Question: I have been trying to find out the issue faced for some documents while uploading in libraries using list.asmx service in web application.
The steps i follow:
1. Uploads document using copy service.
2. Update uploaded document properties.
I am facing issue for some documents while updating their properties. I don't know whether it is document size or document type which is causing problem.
If i say it is document size or type, it might be wrong as i have uploaded similar document with same type and larger size with no exception.
Following the code i am using to update document's properties.
'''
XmlDocument doc = new XmlDocument();
XmlElement batch = doc.CreateElement("Batch");
batch.SetAttribute("OnError", "Continue");
batch.SetAttribute("ListVersion", "1");
batch.SetAttribute("ViewName", viewname);
batch.InnerXml = "<Method ID='1' Cmd='Update'>" +
"<Field Name='ID'>" + id + "</Field>" +
"<Field Name='" + columnName + "'>" + colValue + "</Field></Method>";
XElement xElement = Utility.ToXElement(batch);
//ListsSoapClient object
var proxy = Utility.GetServerListProxy();
proxy.UpdateListItems(listname, xElement);
'''
Exception is
>
Fault exception details:
> Cannot access a closed Stream.
Thanks in advance.
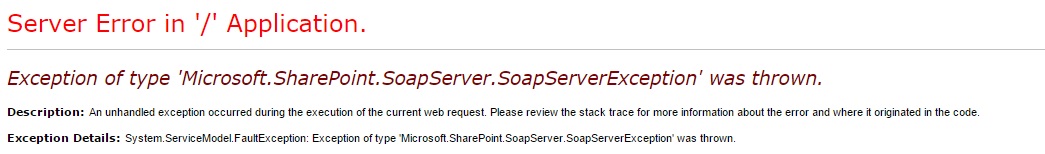
Answer: Later i figure out that, the document i was trying to upload has some weird characters other than special characters in file properties attributes.
So after removing those characters, it is working fine.